Aerial crown-view tile of a tropical tree (Barro Colorado Island, Panama), acquired 20250818:
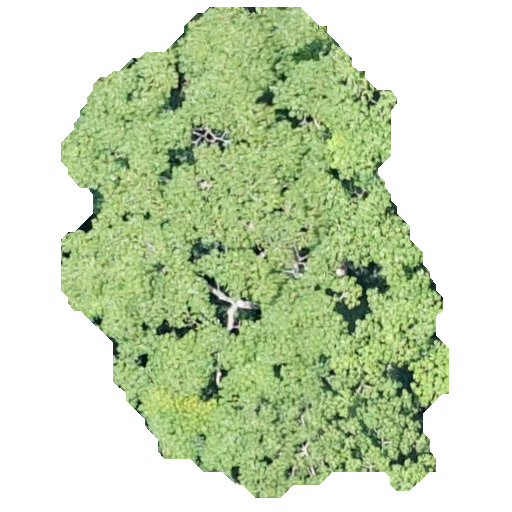
Species: Pseudobombax septenatum
GBIF accepted scientific name: Pseudobombax septenatum
Crown area: 198.794 m²